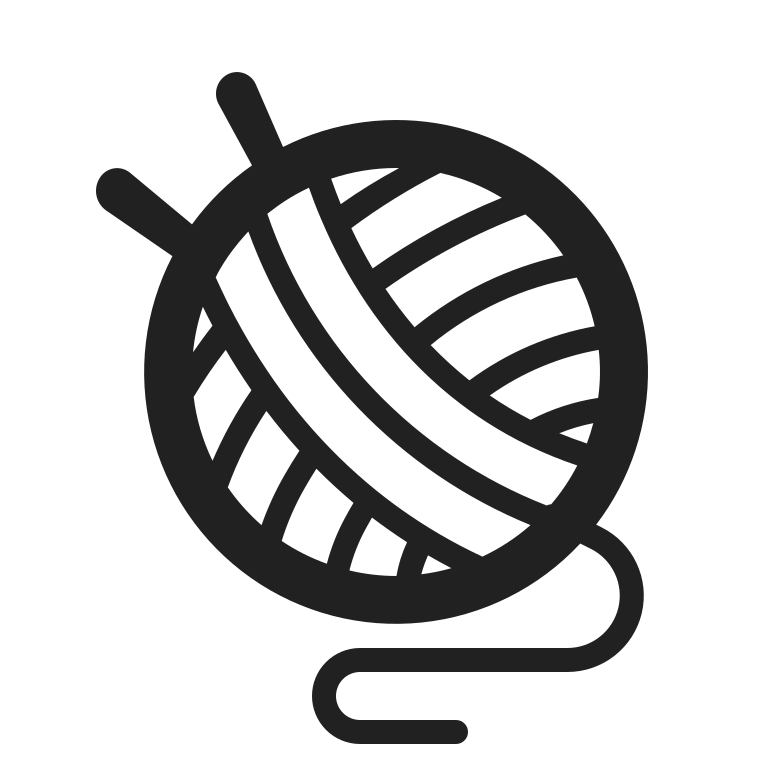
yarn high contrast